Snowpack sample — Buffalo Mountain, Silverthorne, Colorado, USA (2/22/26, 2:02 PM MST)
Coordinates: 39.622, -106.113
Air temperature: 33 °F
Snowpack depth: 63 cm
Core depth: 40 cm
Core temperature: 26.6 °F
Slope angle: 11°, slope face: 116°
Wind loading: low
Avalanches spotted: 0
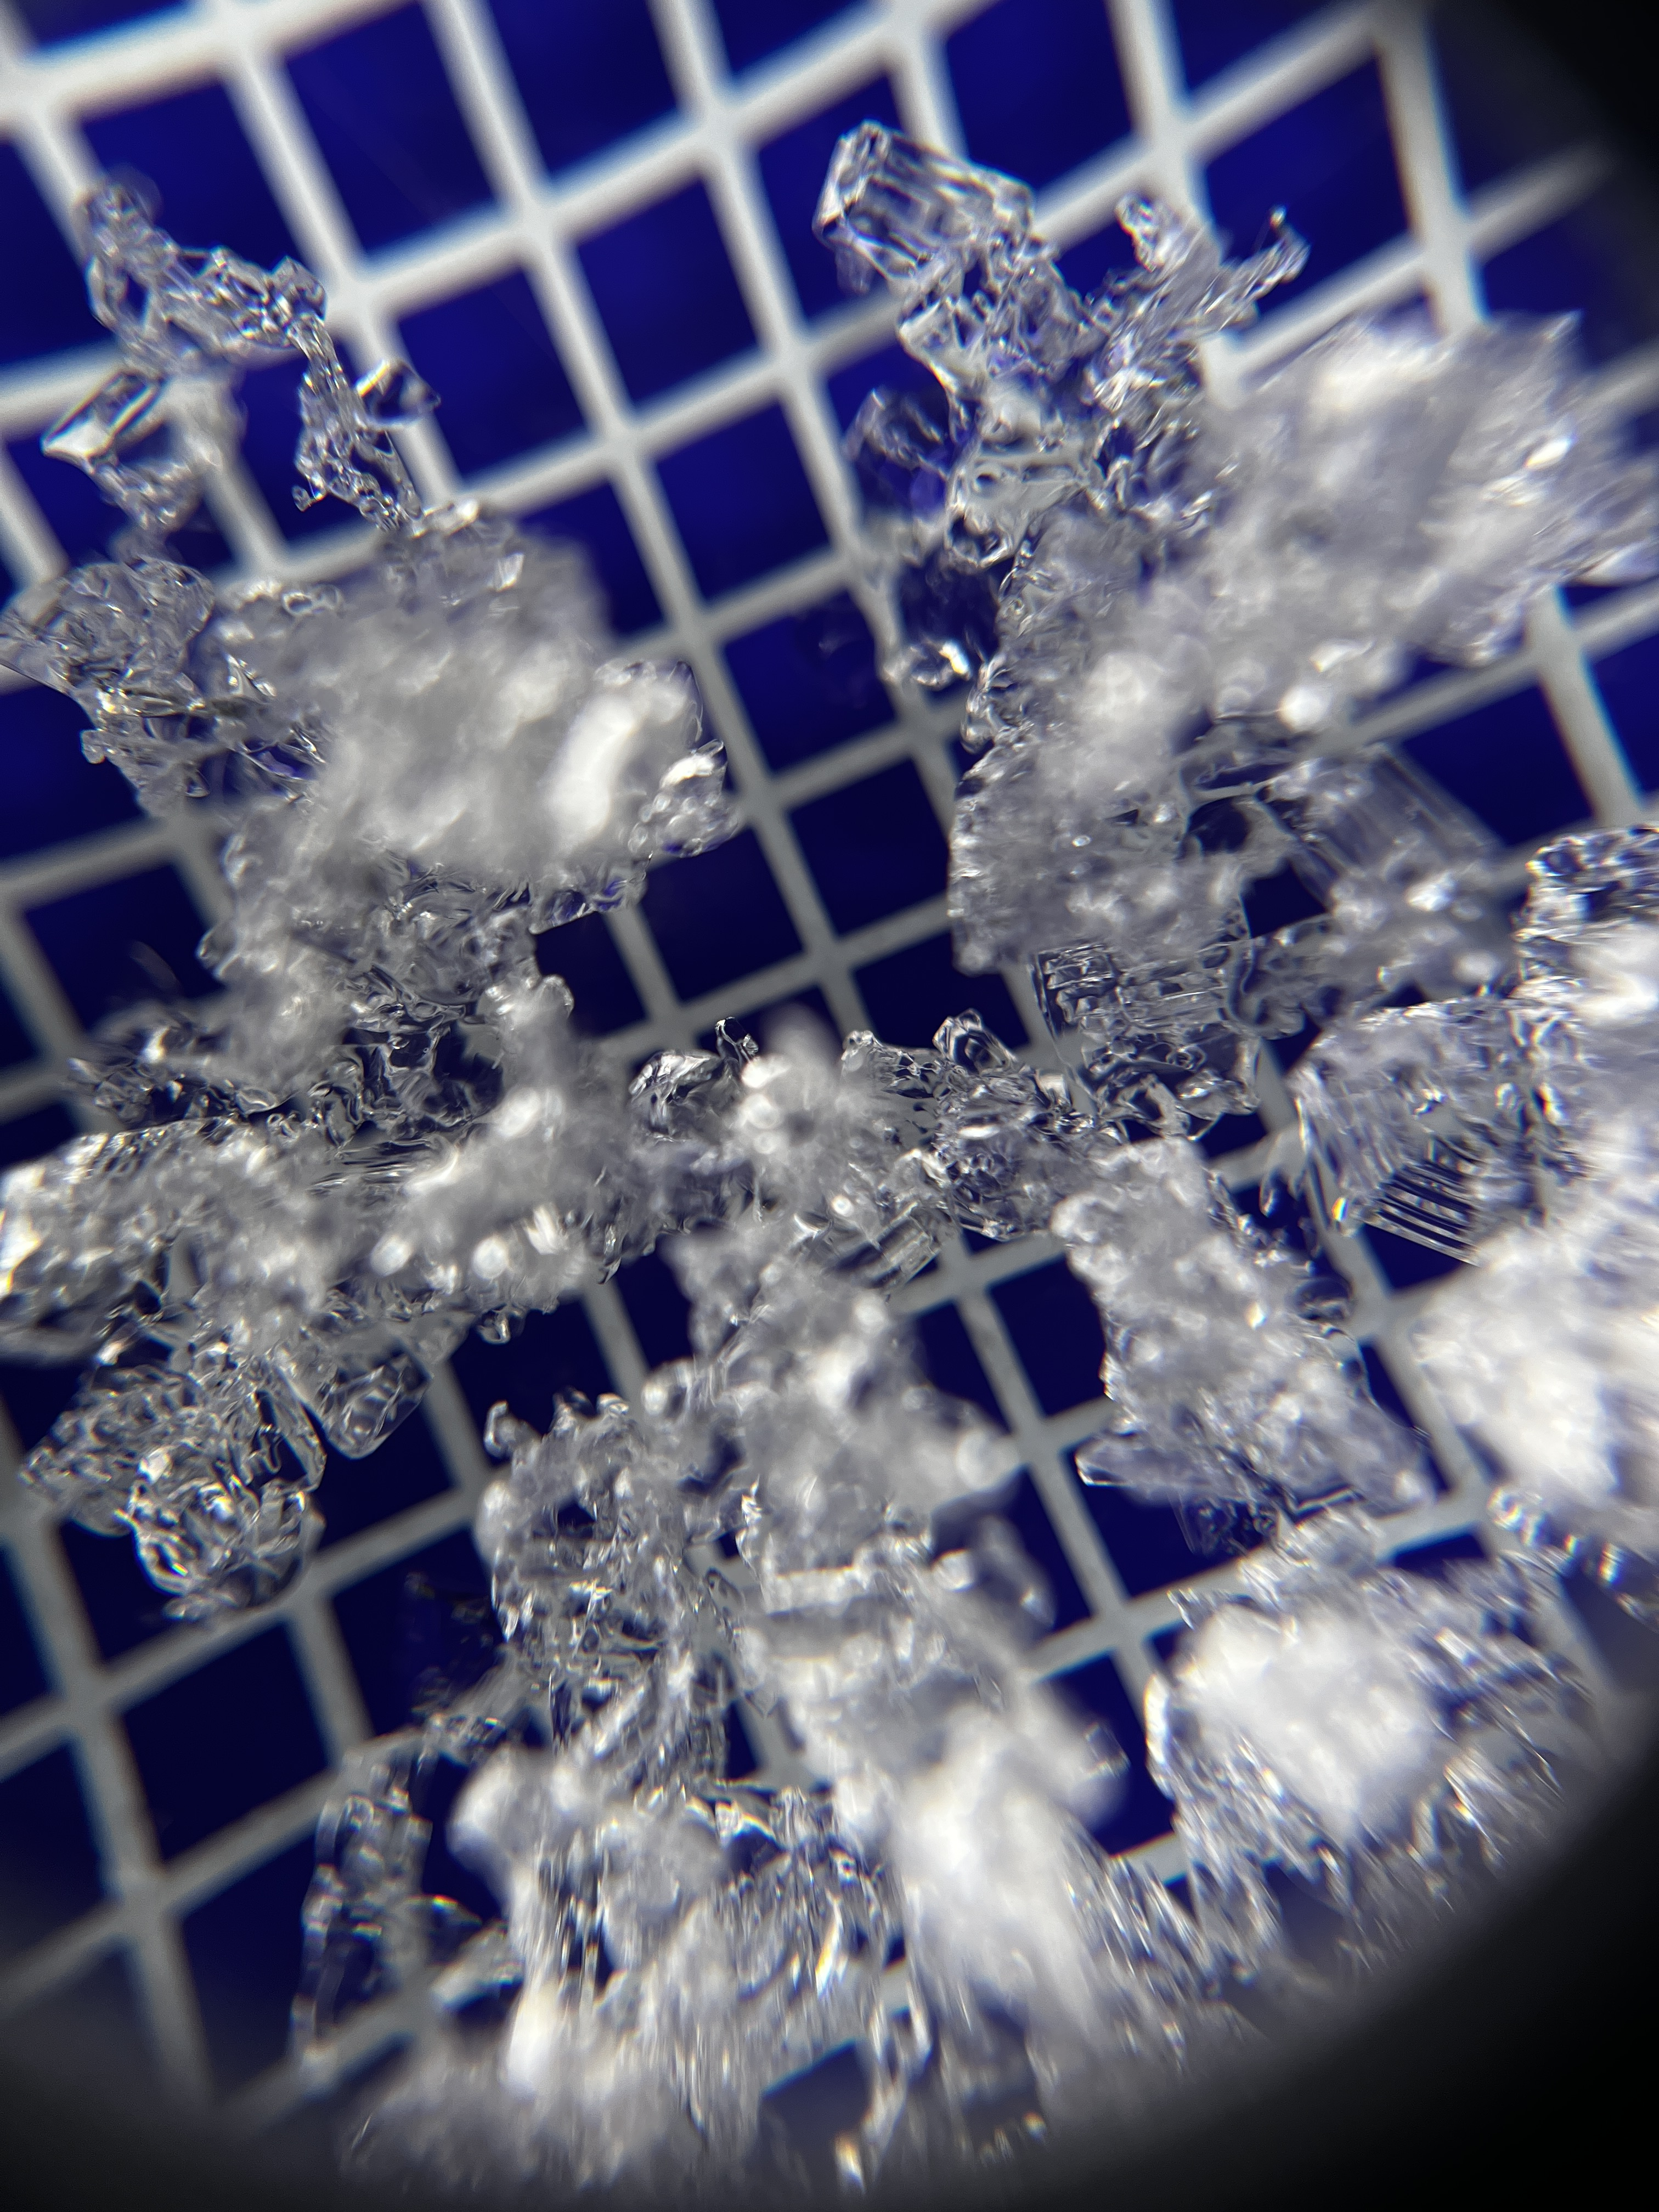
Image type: magnified_profile
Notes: In a firebreak similar to site 1, minimal wind loading with no spotted avalanches (not many faces in view though)